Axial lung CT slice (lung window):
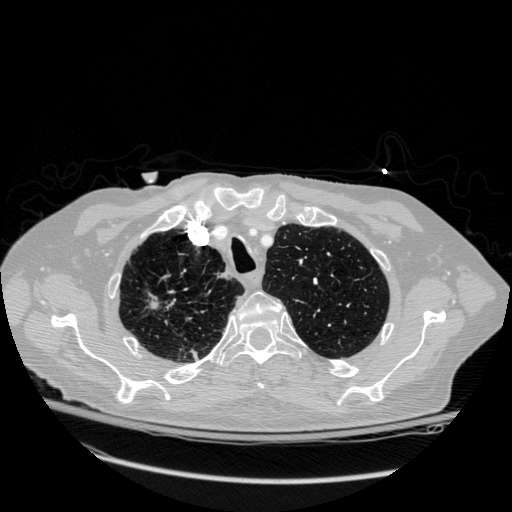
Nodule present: yes
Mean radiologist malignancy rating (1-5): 4.75